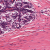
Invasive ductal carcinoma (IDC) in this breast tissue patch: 0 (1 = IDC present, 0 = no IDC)